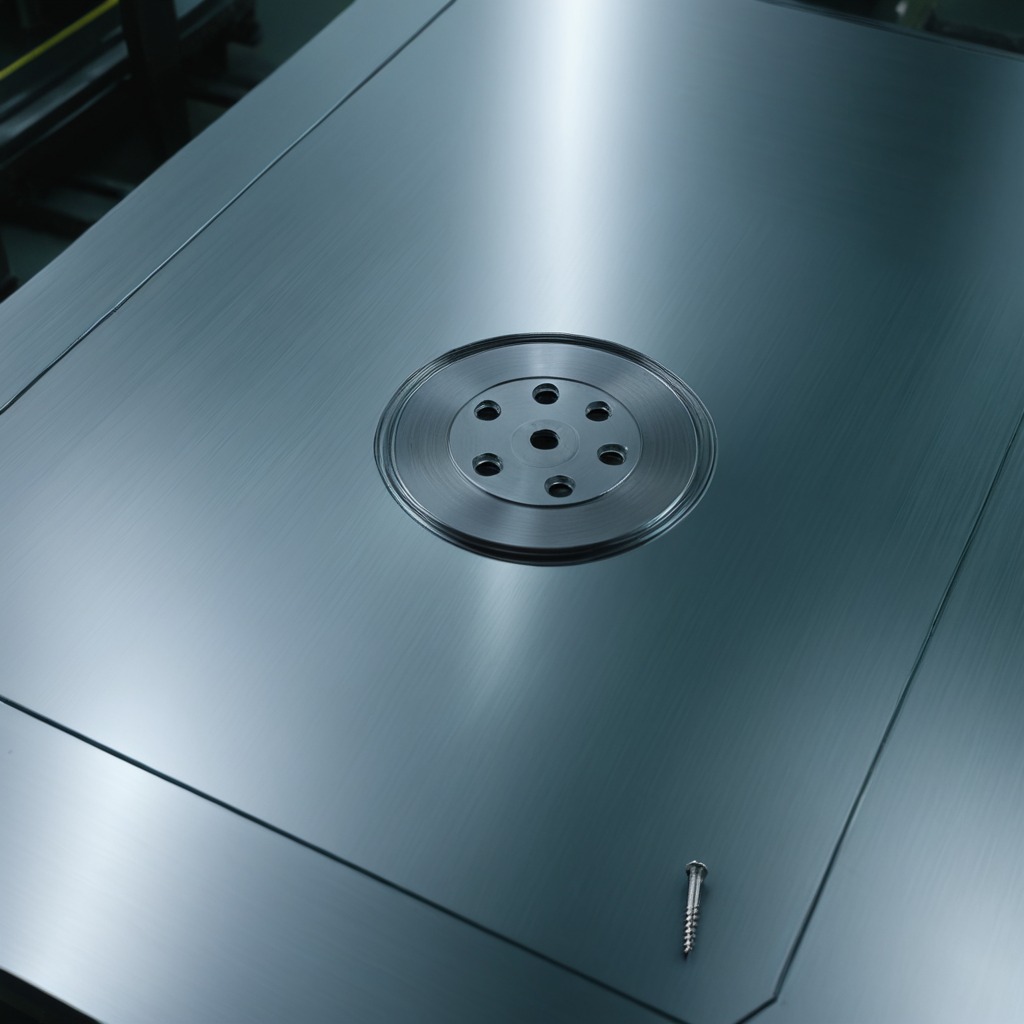
A metal screw is lying on a metal table in a machine shop under fluorescent lights.